【题型】解答题　【知识点】平面几何　【难度】hard
在梯形 $ABCD$ 中，$AB \parallel CD$，$AB = BC = 2, CD = 1, \angle BCD = 120^\circ$，$P, Q$ 分别为直线 $BC, CD$ 上的动点.

(1) 当 $P, Q$ 为线段 $BC, CD$ 上的中点，试用 $\overrightarrow{AB}$ 和 $\overrightarrow{AD}$ 来表示 $\overrightarrow{QP}$；

(2) 若 $\overrightarrow{BP} = \frac{1}{4}\overrightarrow{BC}$，求 $|\overrightarrow{AP}|$；

(3) 若 $\overrightarrow{BP} = \mu \overrightarrow{BC}, \overrightarrow{DQ} = \lambda \overrightarrow{DC}, \lambda > 0, \mu > 0, G$ 为 $\triangle APQ$ 的重心，若 $D, G, B$ 在同一条直线上，求 $\lambda\mu$ 的最大值.
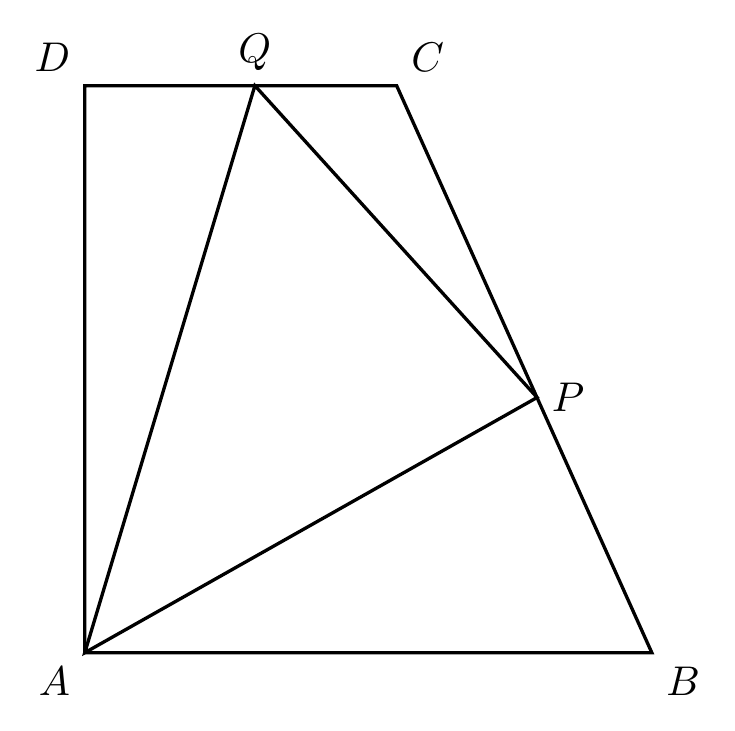
【解答】
【答案】 (1) $\overrightarrow{QP} = \frac{1}{2}\overrightarrow{AB} - \frac{1}{2}\overrightarrow{AD}$；

(2) $|\overrightarrow{AP}| = \frac{\sqrt{13}}{2}$；

(3) 1.

【分析】 (1) 结合条件证明 $\overrightarrow{QP} = \frac{1}{2}\overrightarrow{DB}$，再用 $\overrightarrow{AB}$ 和 $\overrightarrow{AD}$ 来表示 $\overrightarrow{DB}$ 即可；

(2) 利用 $\overrightarrow{AB}, \overrightarrow{BC}$ 表示 $\overrightarrow{AP}$，根据模的性质和数量积的性质求 $|\overrightarrow{AP}|$；

(3) 由条件确定 $\lambda, \mu$ 的关系，结合基本不等式求 $\lambda\mu$ 的最大值.

【详解】 (1) 因为 $P, Q$ 为线段 $BC, CD$ 上的中点，所以 $|\overrightarrow{QP}| = \frac{1}{2}|\overrightarrow{DB}|$，$\overrightarrow{QP} \parallel \overrightarrow{DB}$，又 $\overrightarrow{QP}, \overrightarrow{DB}$ 方向相同，

所以 $\overrightarrow{QP} = \frac{1}{2}\overrightarrow{DB}$，所以 $\overrightarrow{QP} = \frac{1}{2}\overrightarrow{DB} = \frac{1}{2}(\overrightarrow{AB} - \overrightarrow{AD}) = \frac{1}{2}\overrightarrow{AB} - \frac{1}{2}\overrightarrow{AD}$；

(2) 因为 $\overrightarrow{BP} = \frac{1}{4}\overrightarrow{BC}$，所以 $\overrightarrow{AP} = \overrightarrow{AB} + \overrightarrow{BP} = \overrightarrow{AB} + \frac{1}{4}\overrightarrow{BC}$，因为 $AB \parallel CD, \angle BCD = 120^\circ$，所以 $\angle ABC = 60^\circ$，

所以 $\langle \overrightarrow{AB}, \overrightarrow{BC} \rangle = 120^\circ$,

又 $AB = BC = 2$，所以 $\overrightarrow{AB} \cdot \overrightarrow{BC} = |\overrightarrow{AB}| \cdot |\overrightarrow{BC}| \cos \langle \overrightarrow{AB}, \overrightarrow{BC} \rangle = 2 \times 2 \times \left( -\frac{1}{2} \right) = -2$

又 $|\overrightarrow{AP}| = \sqrt{|\overrightarrow{AB} + \frac{1}{4}\overrightarrow{BC}|^2} = \sqrt{\overrightarrow{AB}^2 + \frac{1}{2}\overrightarrow{AB} \cdot \overrightarrow{BC} + \frac{1}{16}\overrightarrow{BC}^2}$,

所以 $|\overrightarrow{AP}| = \sqrt{4 - 1 + \frac{1}{4}} = \frac{\sqrt{13}}{2}$；

(3) 设线段 $PQ$ 的中点为 $E$，连接 $AE$，交 $BD$ 与点 $G$，由已知 $G$ 为 $\triangle APQ$ 的重心,

由重心性质可得 $\overrightarrow{AG} = \frac{2}{3}\overrightarrow{AE}$,

又 $\overrightarrow{AE} = \frac{\overrightarrow{AQ} + \overrightarrow{AP}}{2} = \frac{1}{2}\overrightarrow{AQ} + \frac{1}{2}\overrightarrow{AP} = \frac{1}{2}(\overrightarrow{AP} - \overrightarrow{AQ}) = \frac{1}{2}\overrightarrow{AP} + \frac{1}{2}\overrightarrow{AQ}$,

$\overrightarrow{AP} = \overrightarrow{AB} + \overrightarrow{BP} = \overrightarrow{AB} + \mu \overrightarrow{BC} = \overrightarrow{AB} + \mu (\overrightarrow{BA} + \overrightarrow{AD} + \overrightarrow{DC}) = \left( 1 - \frac{\mu}{2} \right)\overrightarrow{AB} + \mu \overrightarrow{AD}$,

$\overrightarrow{AQ} = \overrightarrow{AD} + \overrightarrow{DQ} = \overrightarrow{AD} + \lambda \overrightarrow{DC} = \overrightarrow{AD} + \frac{\lambda}{2} \overrightarrow{AB}$,

所以 $\overrightarrow{AG} = \frac{1}{3}\overrightarrow{AP} + \frac{1}{3}\overrightarrow{AQ} = \frac{2 - \mu + \lambda}{6} \overrightarrow{AB} + \frac{\mu + 1}{3} \overrightarrow{AD}$,

设 $\overrightarrow{BG} = t\overrightarrow{BD}, \overrightarrow{AG} = \overrightarrow{AB} + \overrightarrow{BG} = \overrightarrow{AB} + t\overrightarrow{BD} = \overrightarrow{AB} + t(\overrightarrow{AD} - \overrightarrow{AB}) = (1 - t)\overrightarrow{AB} + t\overrightarrow{AD}$,

所以 $\frac{2 - \mu + \lambda}{6} = 1 - t, \frac{\mu + 1}{3} = t$，$\lambda + \mu = 2$,

由基本不等式可得 $\lambda + \mu \ge 2\sqrt{\lambda\mu}$，所以 $\lambda\mu \le 1$，当且仅当 $\lambda = \mu = 1$ 时等号成立，所以 $\lambda\mu$ 的最大值为 1.

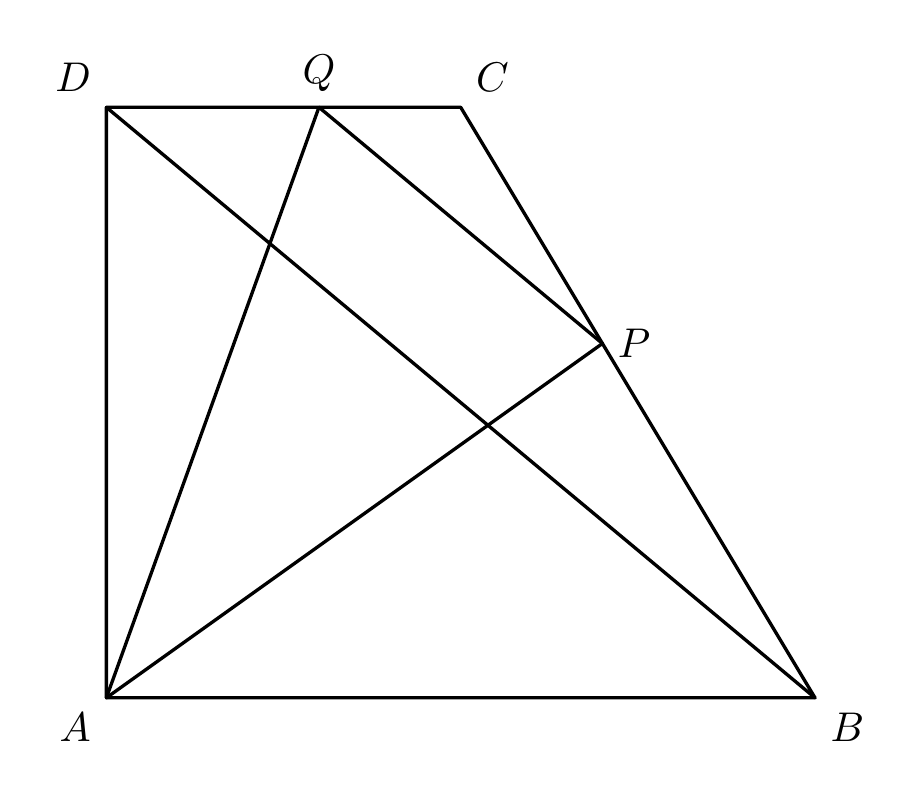
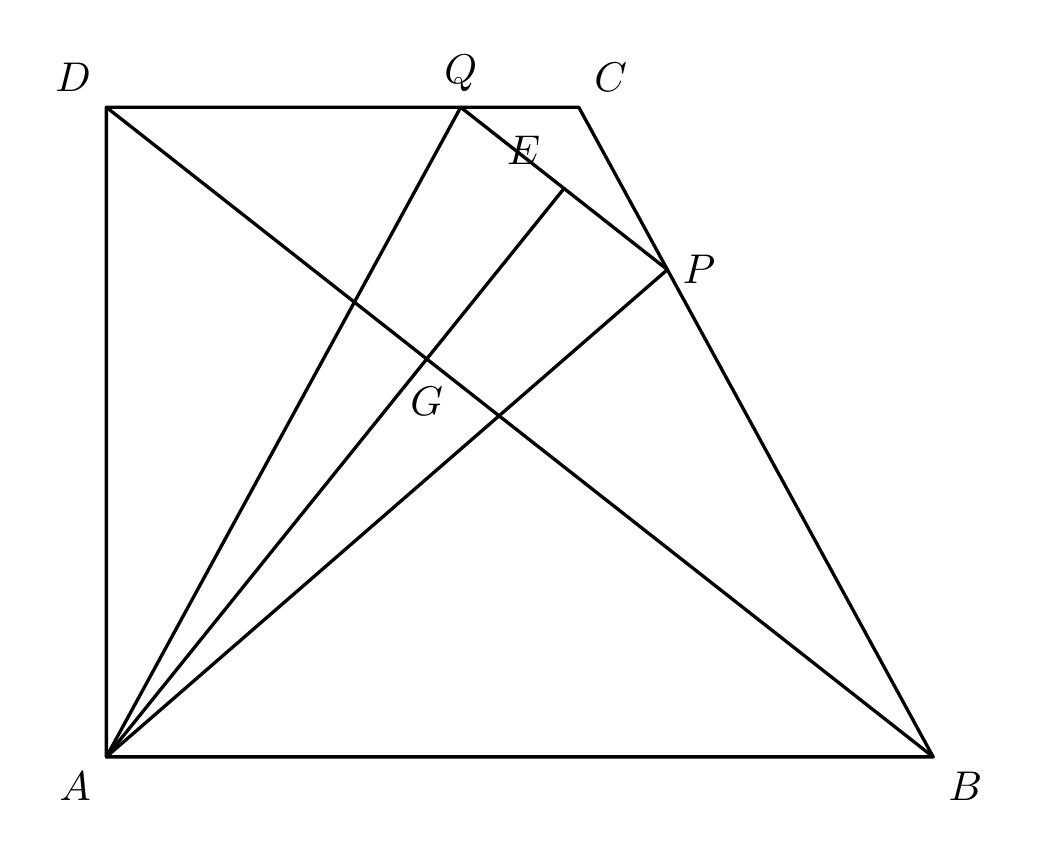